Question: I had my maps v2 and the play services all set up, everything worked. After the ADT update to v22, Eclipse started freaking out, giving all sorts of errors on jar mismatches and what not, so I fiddled around a bit.
Now I get the following error when starting my app:
'''
05-17 14:58:38.780: E/AndroidRuntime(19908): java.lang.ExceptionInInitializerError
05-17 14:58:38.780: E/AndroidRuntime(19908): at java.lang.Class.newInstanceImpl(Native Method)
05-17 14:58:38.780: E/AndroidRuntime(19908): at java.lang.Class.newInstance(Class.java:1319)
05-17 14:58:38.780: E/AndroidRuntime(19908): at android.app.Instrumentation.newApplication(Instrumentation.java:983)
05-17 14:58:38.780: E/AndroidRuntime(19908): at android.app.Instrumentation.newApplication(Instrumentation.java:968)
05-17 14:58:38.780: E/AndroidRuntime(19908): at android.app.LoadedApk.makeApplication(LoadedApk.java:499)
05-17 14:58:38.780: E/AndroidRuntime(19908): at android.app.ActivityThread.handleBindApplication(ActivityThread.java:4364)
05-17 14:58:38.780: E/AndroidRuntime(19908): at android.app.ActivityThread.access$1300(ActivityThread.java:141)
05-17 14:58:38.780: E/AndroidRuntime(19908): at android.app.ActivityThread$H.handleMessage(ActivityThread.java:1294)
05-17 14:58:38.780: E/AndroidRuntime(19908): at android.os.Handler.dispatchMessage(Handler.java:99)
05-17 14:58:38.780: E/AndroidRuntime(19908): at android.os.Looper.loop(Looper.java:137)
05-17 14:58:38.780: E/AndroidRuntime(19908): at android.app.ActivityThread.main(ActivityThread.java:5041)
05-17 14:58:38.780: E/AndroidRuntime(19908): at java.lang.reflect.Method.invokeNative(Native Method)
05-17 14:58:38.780: E/AndroidRuntime(19908): at java.lang.reflect.Method.invoke(Method.java:511)
05-17 14:58:38.780: E/AndroidRuntime(19908): at com.android.internal.os.ZygoteInit$MethodAndArgsCaller.run(ZygoteInit.java:793)
05-17 14:58:38.780: E/AndroidRuntime(19908): at com.android.internal.os.ZygoteInit.main(ZygoteInit.java:560)
05-17 14:58:38.780: E/AndroidRuntime(19908): at dalvik.system.NativeStart.main(Native Method)
05-17 14:58:38.780: E/AndroidRuntime(19908): Caused by: java.lang.NoClassDefFoundError: com.google.android.gms.maps.model.CameraPosition$Builder
05-17 14:58:38.780: E/AndroidRuntime(19908): at com.example.myapp.GlobalApp.<clinit>(GlobalApp.java:113)
'''
I have the Google Play Services library imported and referenced just as advised by Google. I tried it with and without the 'google-play-services.jar' in the libs folder, no difference. Eclipse does not give compile errors on my project. What could be the reason for this?

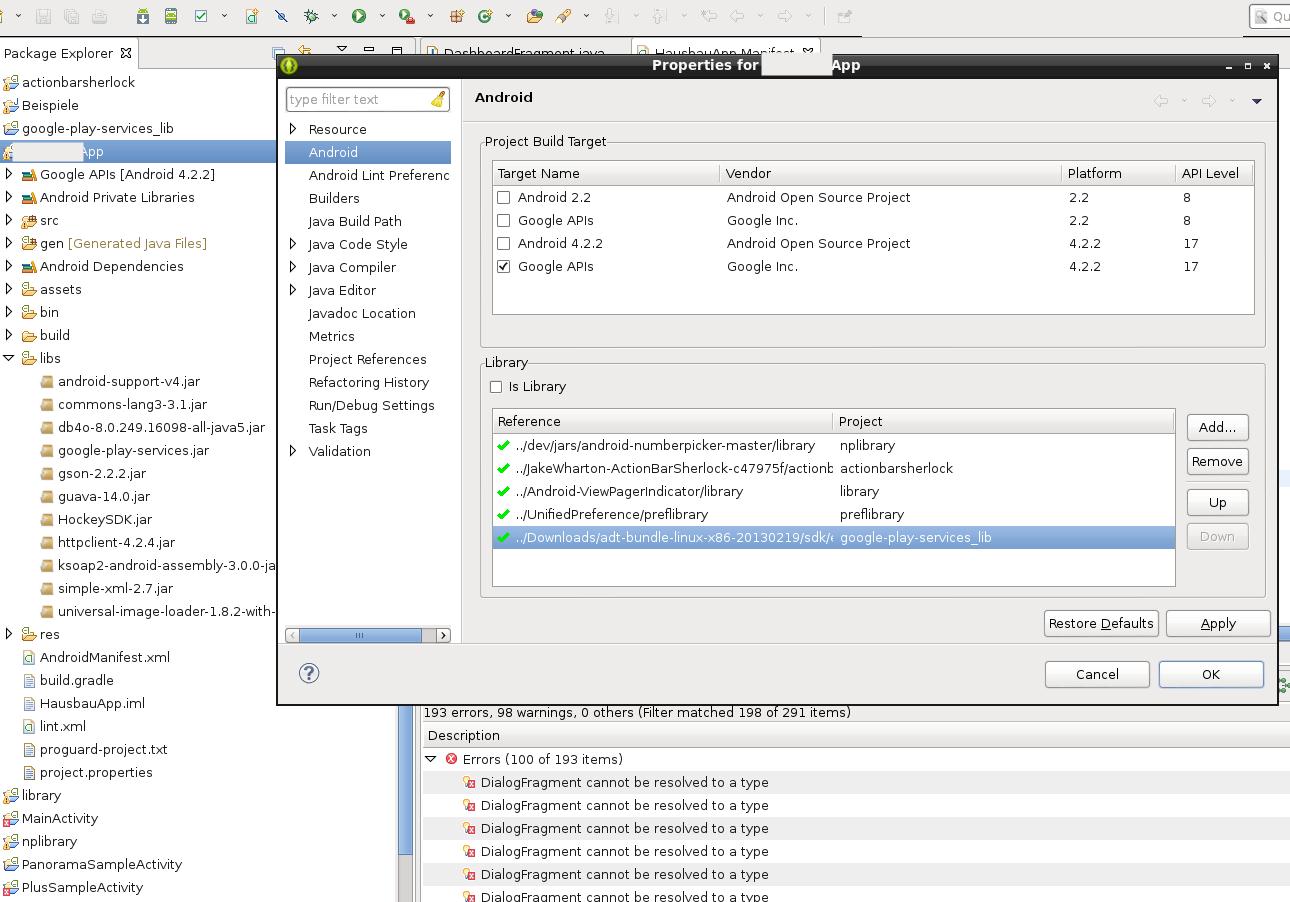
Answer: go to project properties at java build path and check everything from order and export